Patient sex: M
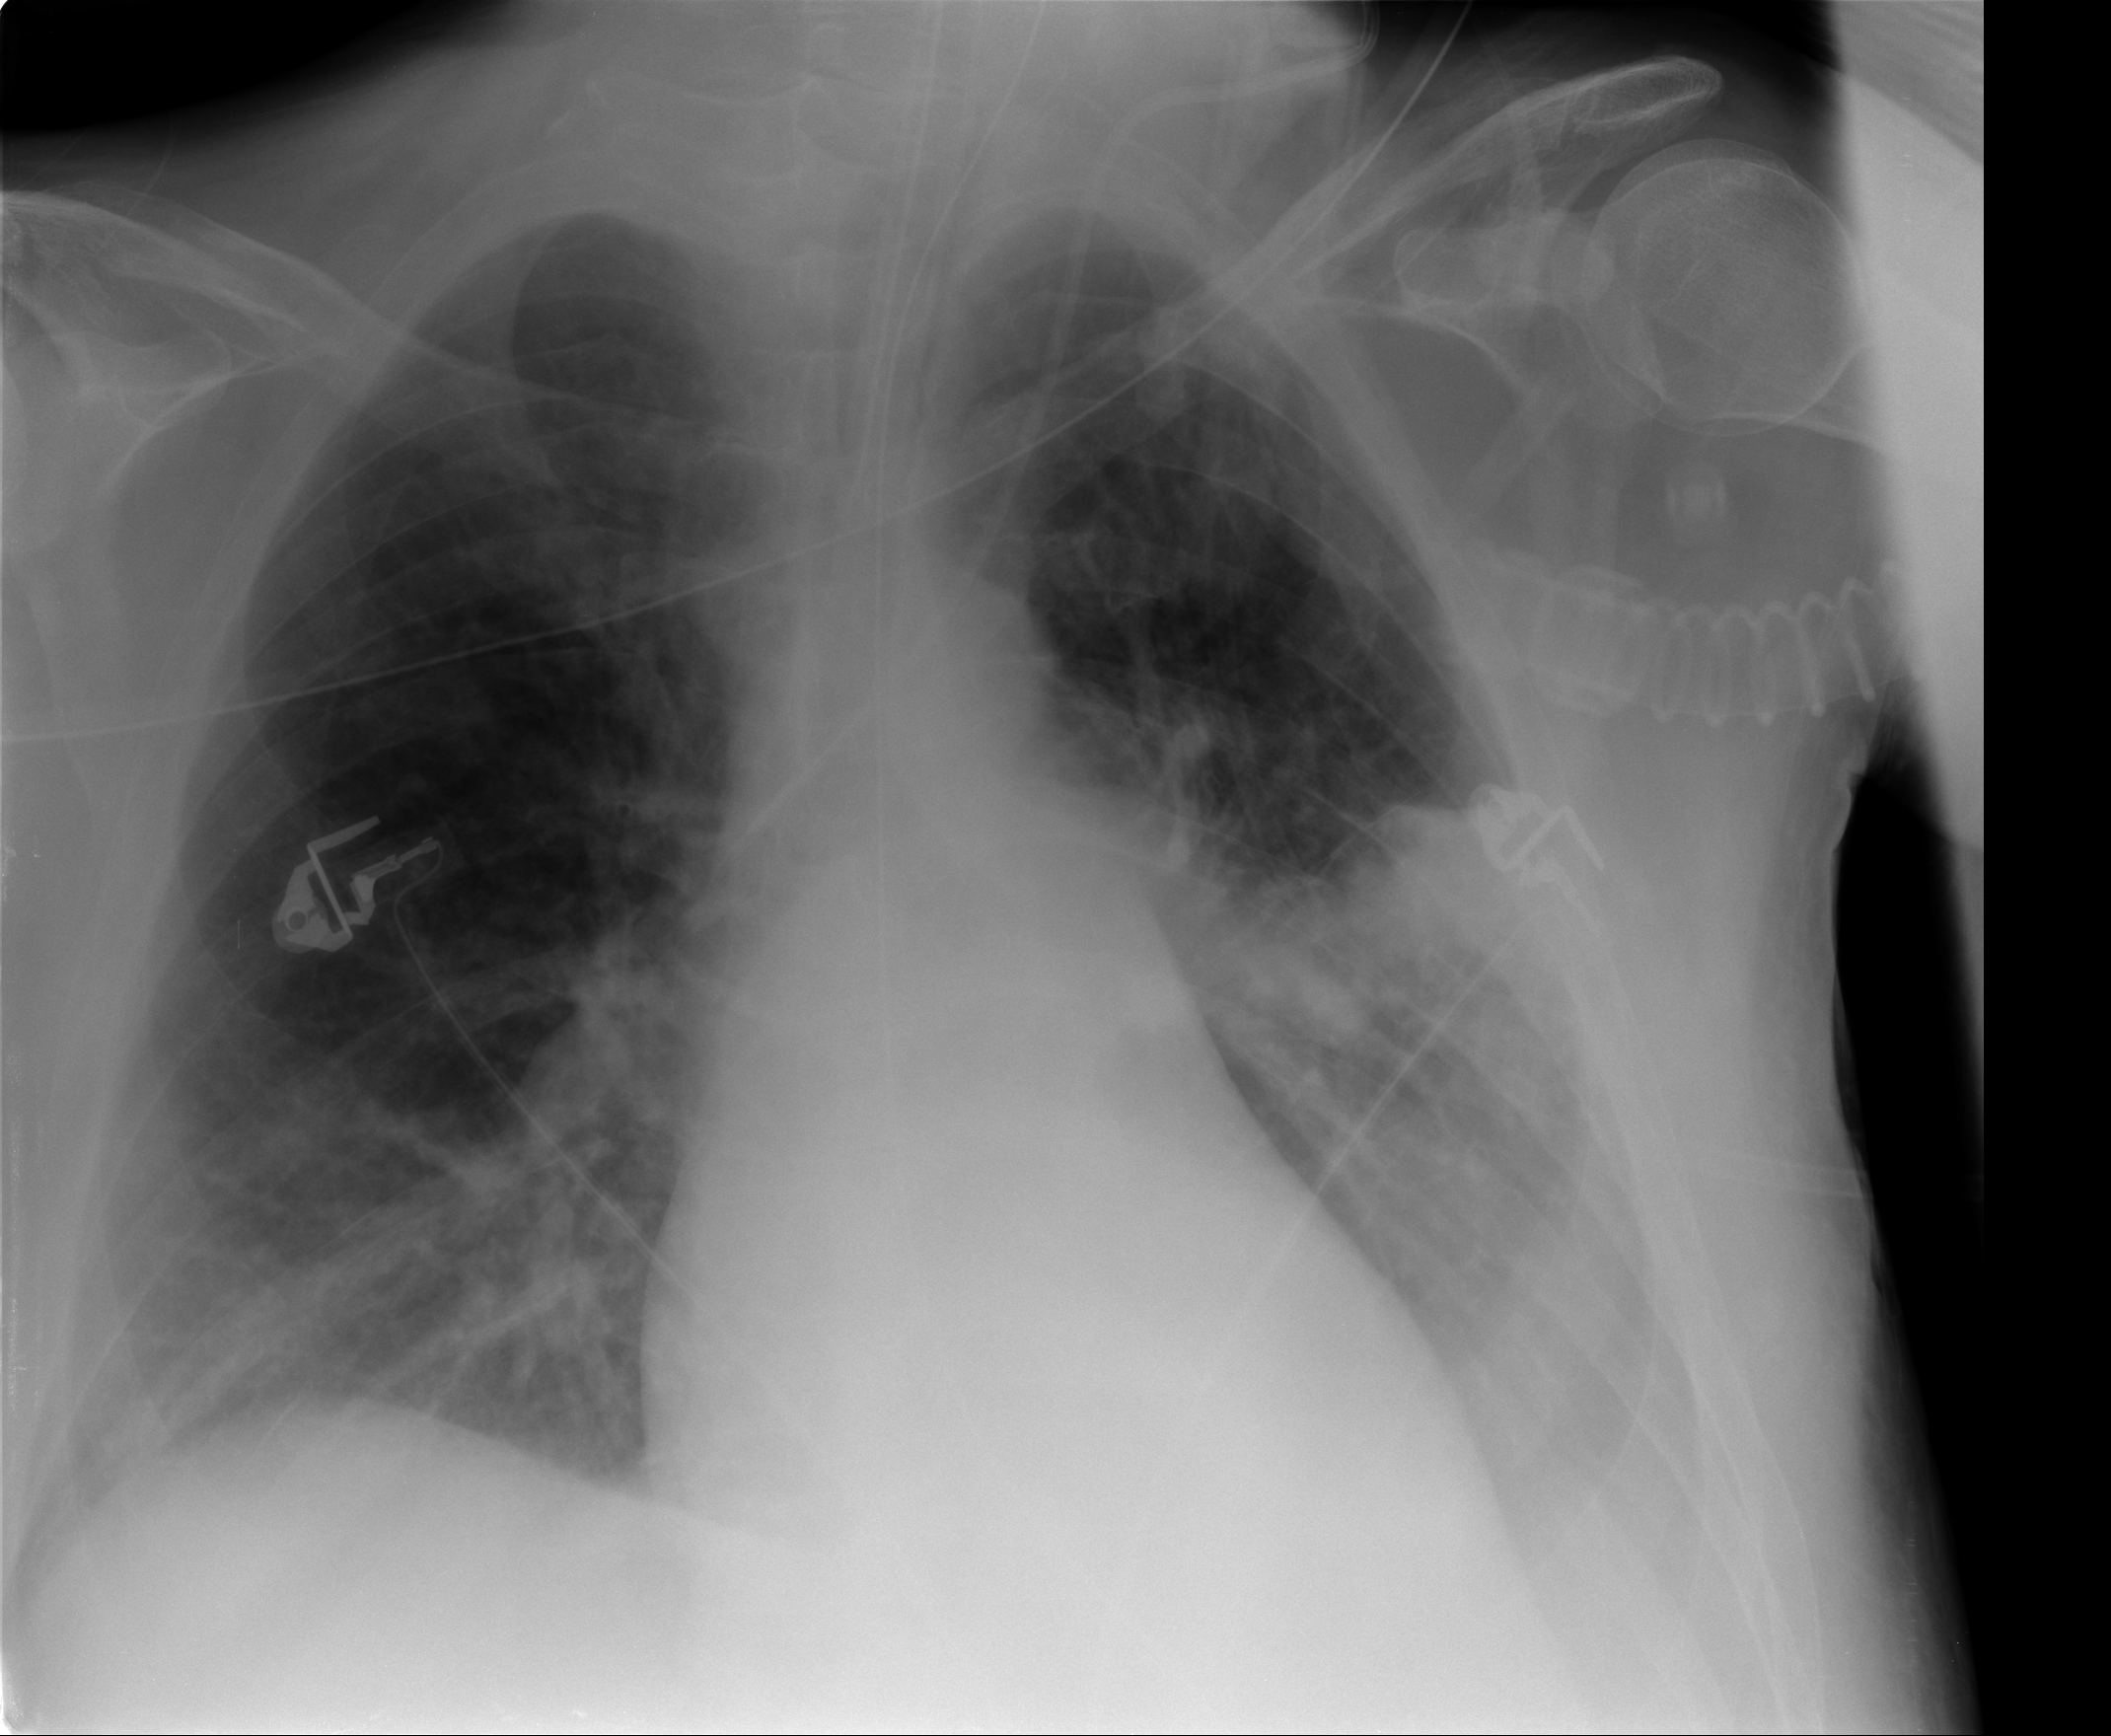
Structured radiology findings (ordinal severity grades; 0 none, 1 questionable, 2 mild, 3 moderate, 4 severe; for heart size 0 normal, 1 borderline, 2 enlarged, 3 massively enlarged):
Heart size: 0
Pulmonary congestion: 1
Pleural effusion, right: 0
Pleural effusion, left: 2
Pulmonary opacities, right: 1
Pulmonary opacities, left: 2
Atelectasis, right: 2
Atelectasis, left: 2